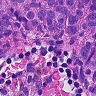
Metastatic tissue present: yes